Interaction volume radius: 10 \u00c5
Interaction volume height: 15 \u00c5
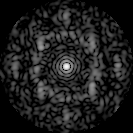
Disorder parameter: 0.6853